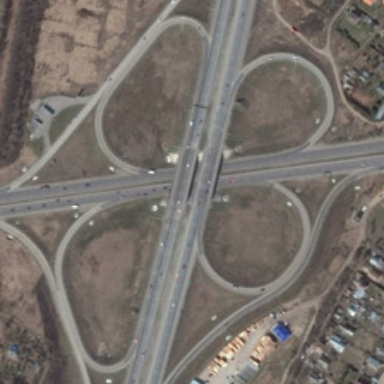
Some buildings and bareland are near a viaduct .